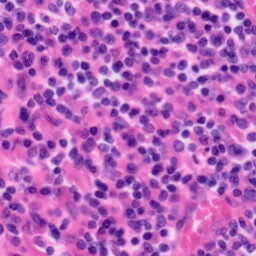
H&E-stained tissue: Tonsil